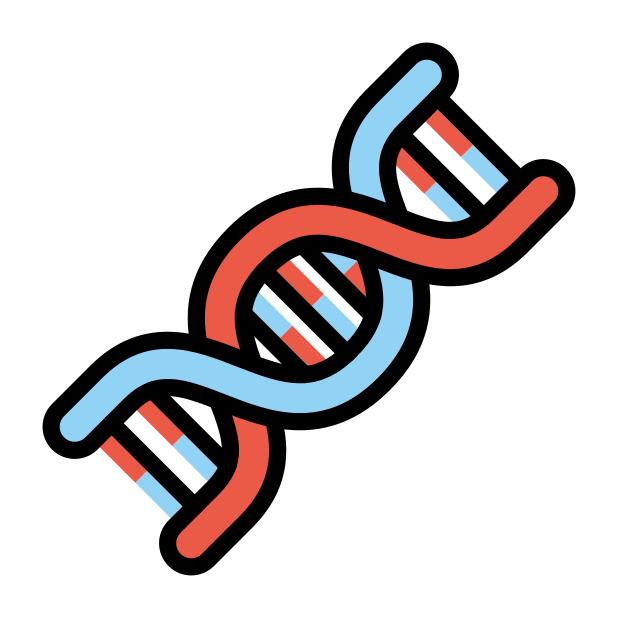
dna